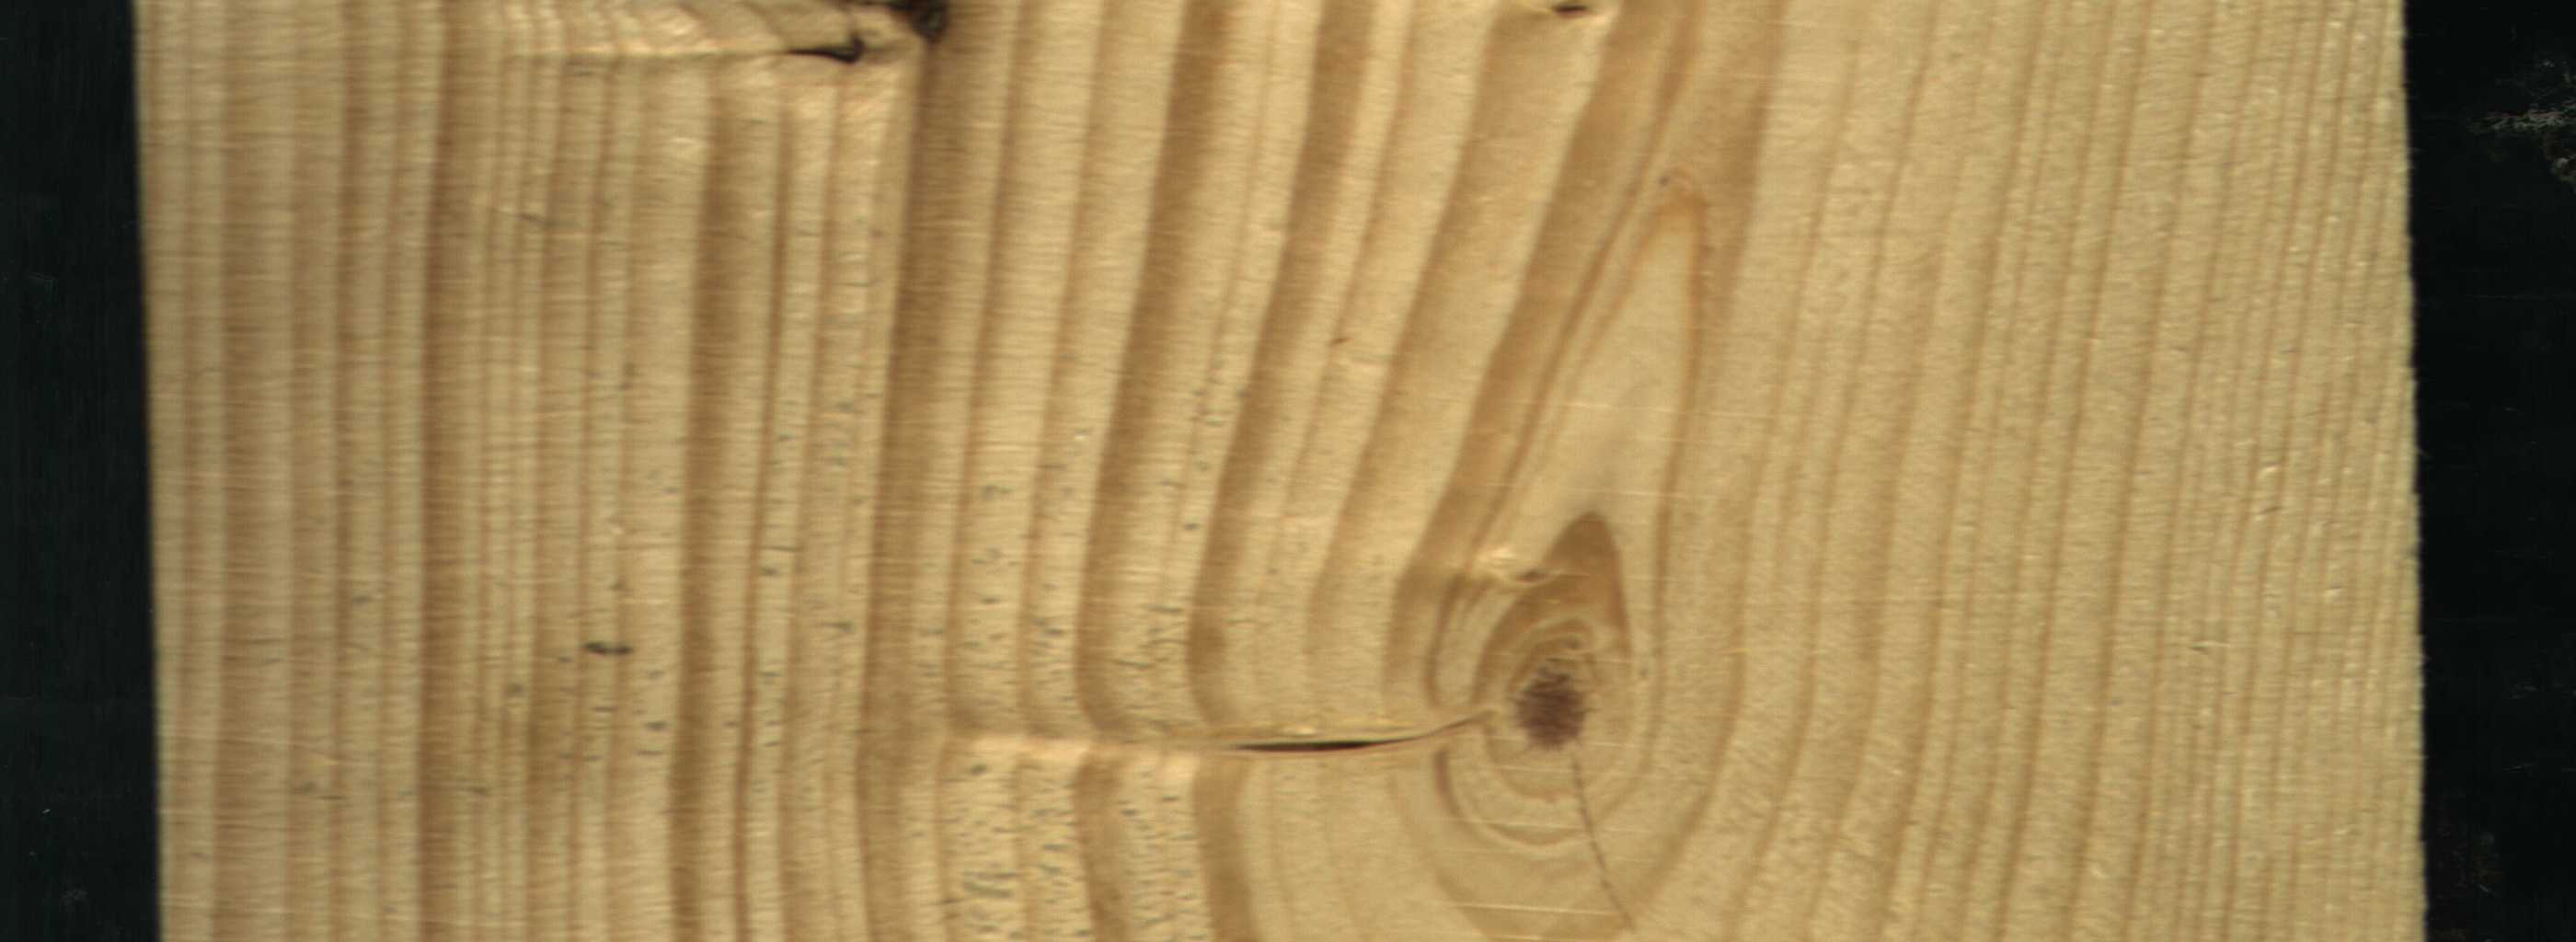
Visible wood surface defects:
Dead_Knot
Dead_Knot
Live_Knot
Live_Knot
Live_Knot